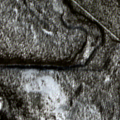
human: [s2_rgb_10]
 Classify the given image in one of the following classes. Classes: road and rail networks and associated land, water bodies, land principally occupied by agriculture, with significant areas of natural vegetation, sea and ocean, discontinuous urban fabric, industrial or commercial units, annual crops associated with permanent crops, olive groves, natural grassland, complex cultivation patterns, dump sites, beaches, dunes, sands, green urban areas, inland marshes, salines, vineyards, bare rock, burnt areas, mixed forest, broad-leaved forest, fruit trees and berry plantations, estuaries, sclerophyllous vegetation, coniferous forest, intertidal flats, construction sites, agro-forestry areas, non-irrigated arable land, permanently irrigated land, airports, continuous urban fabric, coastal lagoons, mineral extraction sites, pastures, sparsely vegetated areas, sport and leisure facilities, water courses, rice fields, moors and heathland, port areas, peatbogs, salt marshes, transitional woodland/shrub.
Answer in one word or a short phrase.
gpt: coniferous forest, moors and heathland